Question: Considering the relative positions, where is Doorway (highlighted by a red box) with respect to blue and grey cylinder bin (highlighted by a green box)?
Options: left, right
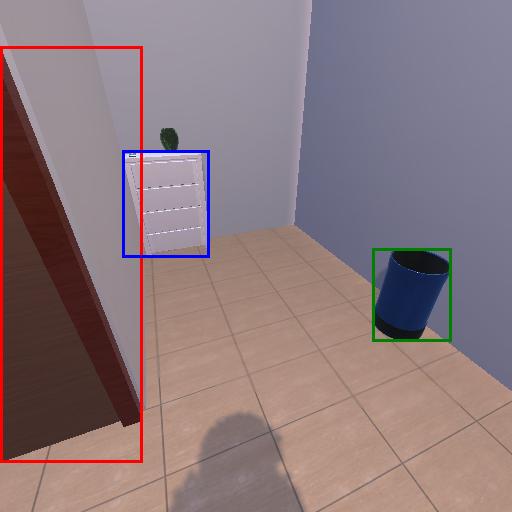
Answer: left